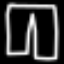
Label: pants